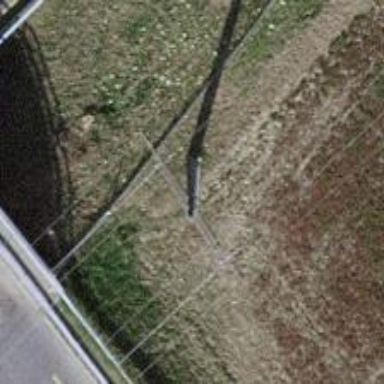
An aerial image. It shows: Concrete power pole.